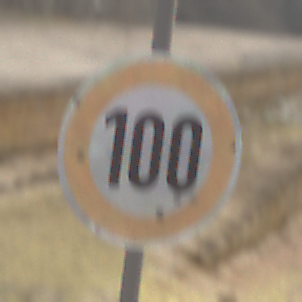
Verkehrszeichen: Geschwindigkeit100
Umgebung: Outdoor, Nature
Tageszeit: MorningAfternoon
Wetter: PartlyCloudy
Licht: Natural
Jahreszeit: Winter
Kontrast: MediumContrast